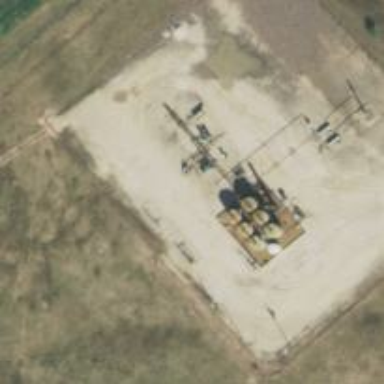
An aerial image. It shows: Storage tank that is man-made.